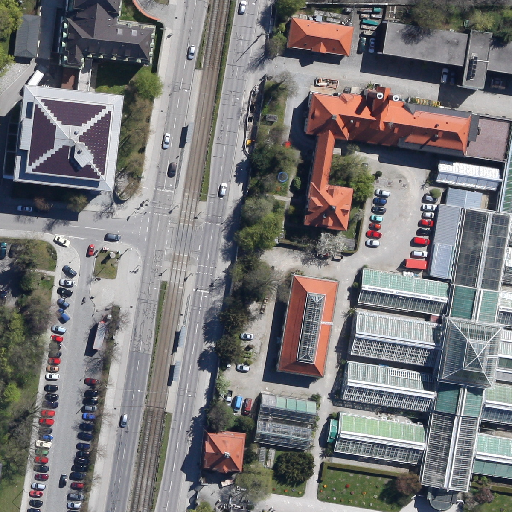
Referring expression: car